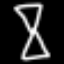
Label: hourglass